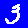
Digit: 3